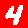
Digit: 4